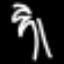
Label: palm tree